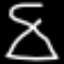
Label: hourglass